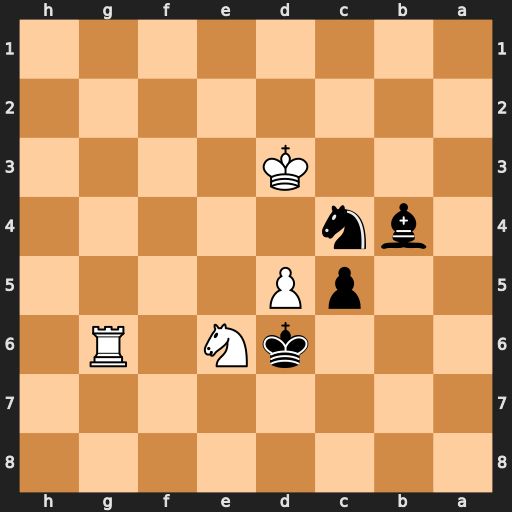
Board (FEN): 8/8/3kN1R1/2pP4/1bn5/3K4/8/8
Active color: b
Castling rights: -
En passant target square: -
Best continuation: Ne5+ Ke4 Nxg6